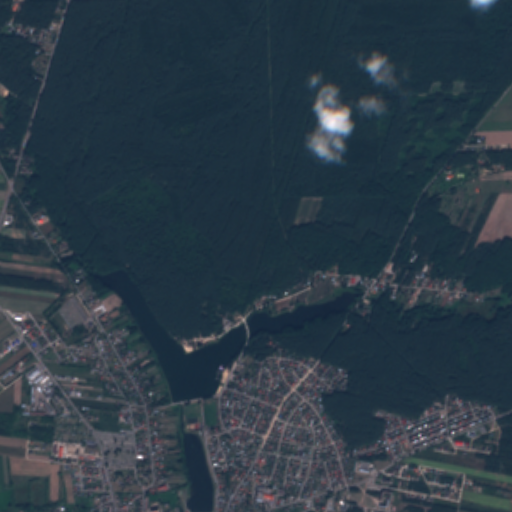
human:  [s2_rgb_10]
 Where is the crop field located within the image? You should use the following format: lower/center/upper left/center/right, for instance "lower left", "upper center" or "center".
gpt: The crop field is located in the center left of the image.
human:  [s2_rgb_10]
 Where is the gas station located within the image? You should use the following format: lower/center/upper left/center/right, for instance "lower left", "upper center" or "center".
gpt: The gas station is located in the lower left of the image.
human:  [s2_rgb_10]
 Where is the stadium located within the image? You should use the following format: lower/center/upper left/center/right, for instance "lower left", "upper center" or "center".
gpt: The stadium is located in the lower center of the image.
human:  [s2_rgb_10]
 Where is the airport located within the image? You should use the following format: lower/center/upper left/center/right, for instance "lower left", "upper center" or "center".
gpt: There is no airport in the image.